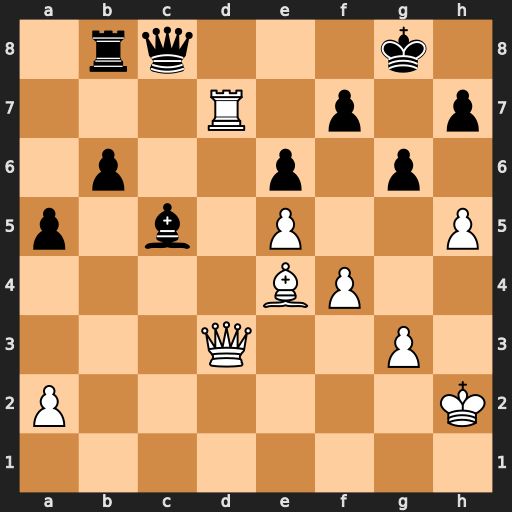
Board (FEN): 1rq3k1/3R1p1p/1p2p1p1/p1b1P2P/4BP2/3Q2P1/P6K/8
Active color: w
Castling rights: -
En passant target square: -
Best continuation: hxg6 hxg6 Bxg6